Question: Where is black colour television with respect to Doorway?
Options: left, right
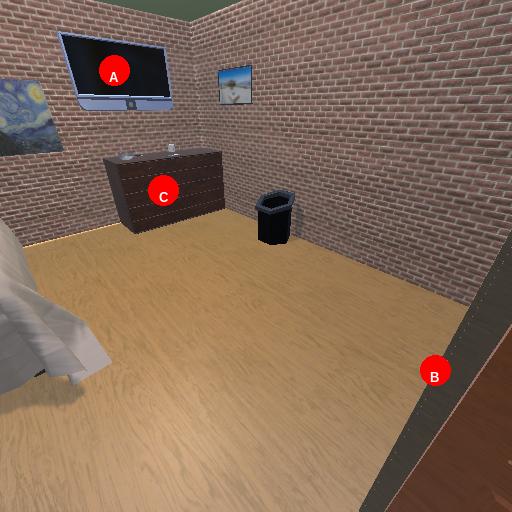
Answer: left